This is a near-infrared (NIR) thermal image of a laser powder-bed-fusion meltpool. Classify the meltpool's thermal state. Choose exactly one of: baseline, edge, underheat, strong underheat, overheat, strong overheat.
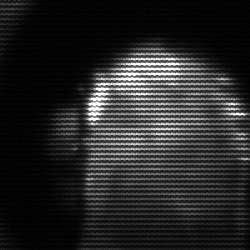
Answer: baseline